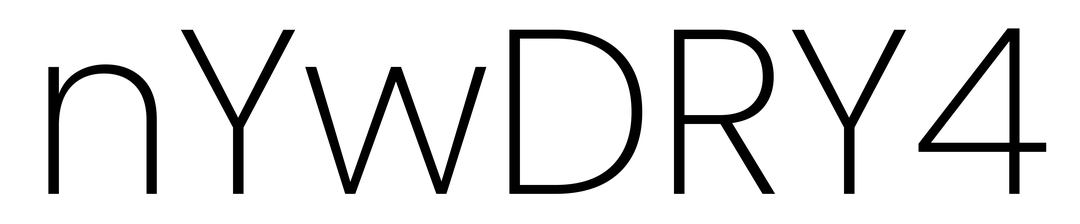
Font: Poppins-ExtraLight